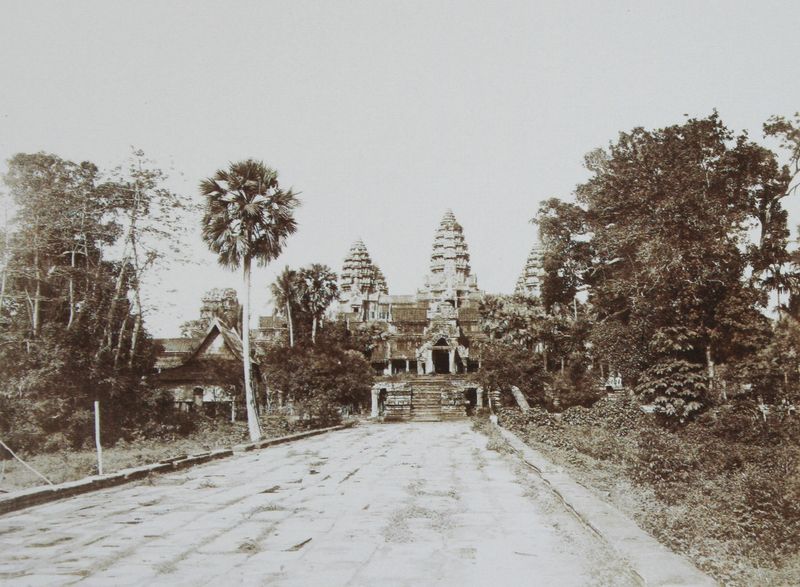
Titel: Angkor Wat, Blick über eine Hauptachse
Künstler: Émile Gsell
Standort: Berlin
Institution: Staatliche Museen zu Berlin, Museum für Asiatische Kunst
Schlagwörter: baum, blätter, himmel, laub, schatten, weiß, bäume, landschaft, äste, grau, hell, licht, schwarz, strasse, dach, gebäude, gras, haus, schloss, weg, zaun, architektur, stein, häuser, natur, stamm, zweige, büsche, sonne, sträucher, pflanzen, wald, turm, perspektive, pflaster, dorf, dächer, mauer, monochrom, rand, sepia, kuppel, stämme, treppe, treppen, palme, stufen, tiefe, menschenleer, flucht, foto, fotografie, photographie, eingang, fugen, burg, türme, asien, schwarz-weiß, bordstein, asiatisch, photo, portal, seiten, fluchtpunkt, laubbäume, palmen, etagen, tempel, wegrand, heiligtum, fotographie, indien, pagode, aufnahme, bauten, indonesien, kolonie, strassenrand, pfalnzen, satteldach, hochhäuser, dschungel, gepflastert, papalst, böume, begrenzung, hindu, hinduismus, buddah, inka, buddha, photograohie, thailand, hindi, stupa, ankor watt, angkor watt, kolonnial, angkor wat, myanmar, angkor what, ankor what